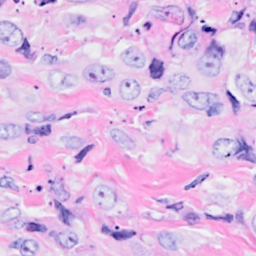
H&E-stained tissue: Breast